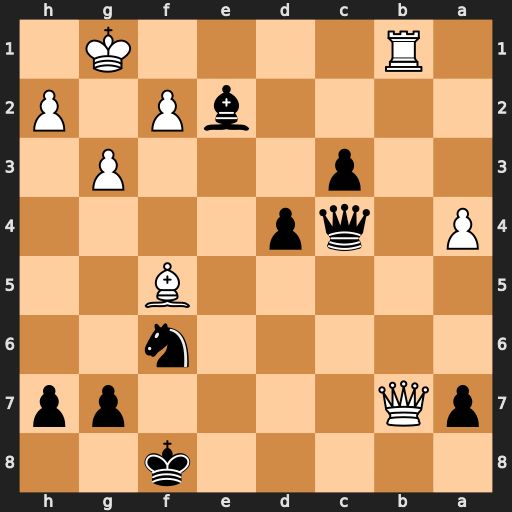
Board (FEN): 5k2/pQ4pp/5n2/5B2/P1qp4/2p3P1/4bP1P/1R4K1
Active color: b
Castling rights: -
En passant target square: -
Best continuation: c2 Qb8+ Ne8 Bxc2 Qxc2